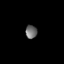
Tissue: lung
Cell type: Epithelial cells
Senescence score: 0.2377
Nuclear area (px): 153
Mean DAPI intensity: 107.595